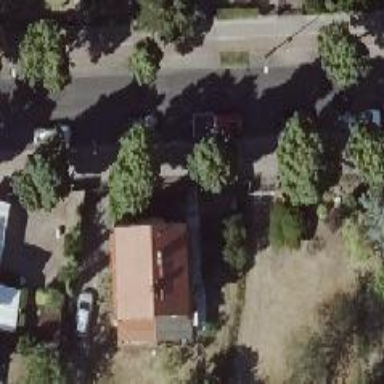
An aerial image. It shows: Avenue lined with deciduous broadleaved trees.